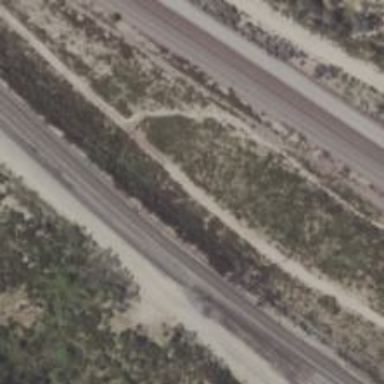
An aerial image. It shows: Railway siding for service.